Question: How fast to determine which element shifted out border, Seems there some margin more than needed. How I can determine it?
This is link on page that is broken in mobile <URL>

I did this style * {border: 2px solid red;} and no one element shifted under html block. When I do *{ margin: 0 !important; } This is help to correct. Seems there javascript probably add that shift, or I don't know who.
I need some methods for fast determining element with big margin.
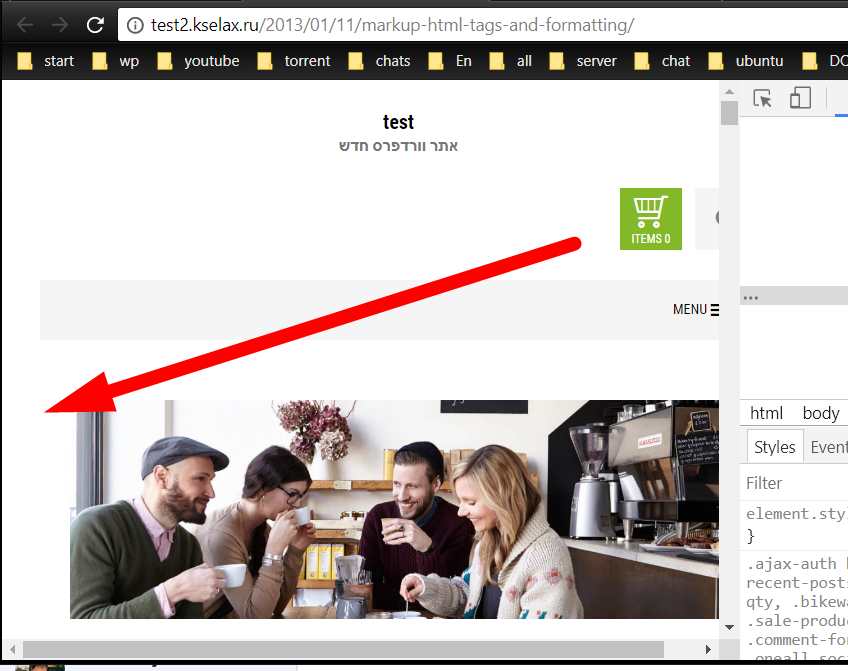
Answer: Adding 'overflow:hidden' to '.container-fluid' seems to fix the problem
'''
.container-fluid, .container {
margin-right: auto;
margin-left: auto;
padding-right: 15px;
padding-left: 15px;
width: 100%;
overflow: hidden;
}
'''